Question: I have a storyboard with 1 'UIViewController', holding 1 'UIView' that contains a number of nested 'UIView's. I subclassed the View Controller to implement this method:
'''
- (BOOL)shouldAutorotateToInterfaceOrientation: UIInterfaceOrientation)interfaceOrientation {
return (interfaceOrientation == UIInterfaceOrientationLandscapeRight || interfaceOrientation == UIInterfaceOrientationLandscapeLeft);
}
'''
I also added
'''
<key>UISupportedInterfaceOrientations</key>
<array>
<string>UIInterfaceOrientationLandscapeLeft</string>
<string>UIInterfaceOrientationLandscapeRight</string>
</array>
<key>UIInterfaceOrientation</key>
<string>UIInterfaceOrientationLandscapeLeft</string>
'''
to the 'Info.plist'.
In the viewDidLoad of the main UIView I'm doing this:
'''
PASectionView* sectionView = [[PASectionView alloc] initWithFrame:CGRectMake(0, 0, self.frame.size.width, 180)];
[self addSubview:sectionView];
'''
The problem is the control is only 756px wide instead of the expected 1024. See the screenshot below for details. I've been searching all over the web but I can't find a solution to this frustrating problem anywhere. I'm using Xcode 4.5 with iOS5.1 set as base SDK.
It's working by replacing frame with bounds. However I don't understand what's happening so it isn't working with the frame size.
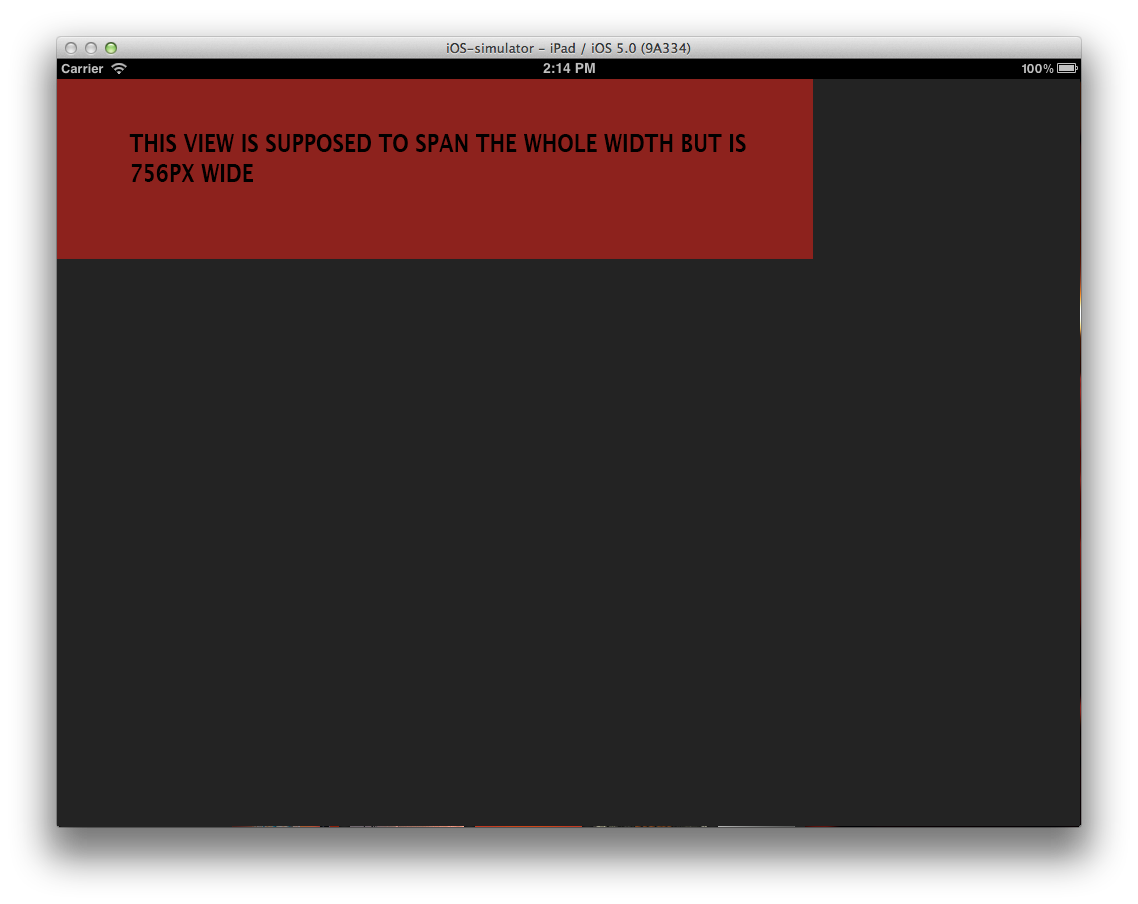
Answer: > The frame rectangle, which describes the view's location and size .@property(nonatomic) CGRect frame
and
> The bounds rectangle, which describes the view's location and size .@property(nonatomic) CGRect bounds
Use bounds, not frame.